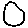
Label: circle